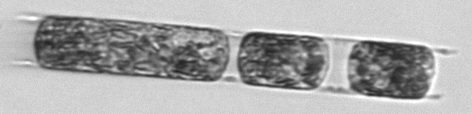
Label: Hemiaulus